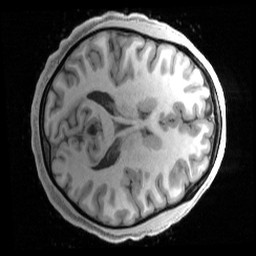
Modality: T1w
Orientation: axial
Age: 18
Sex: female
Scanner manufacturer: siemens
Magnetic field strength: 3 T
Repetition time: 2.4 s
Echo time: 0.00231 s